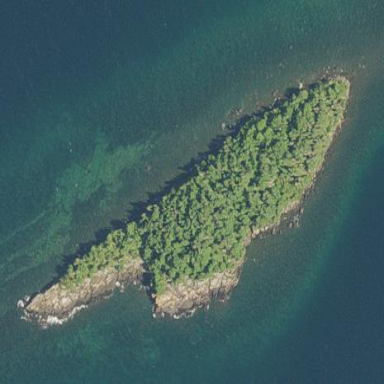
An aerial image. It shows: Islet.